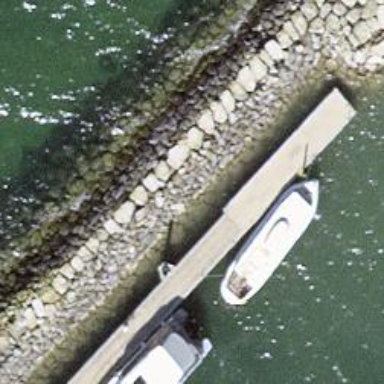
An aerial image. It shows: Man-made pier.